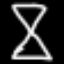
Label: hourglass